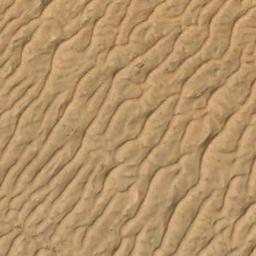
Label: desert